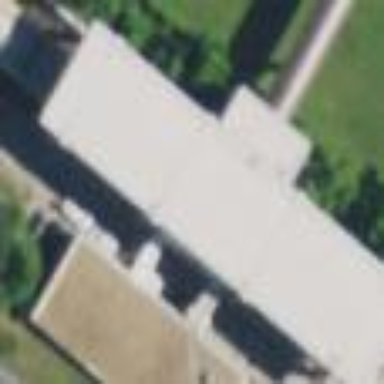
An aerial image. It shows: View of roof of building.